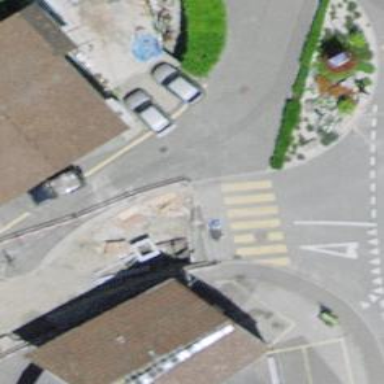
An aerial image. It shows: Marked zebra crossing on the road.